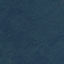
Land use / land cover: Forest